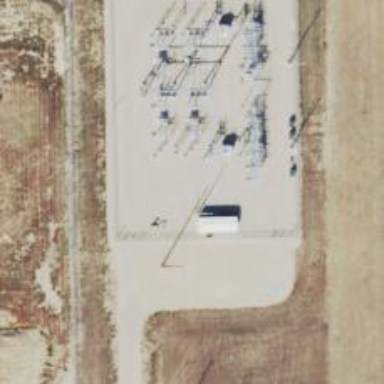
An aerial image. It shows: Switch used for power control.